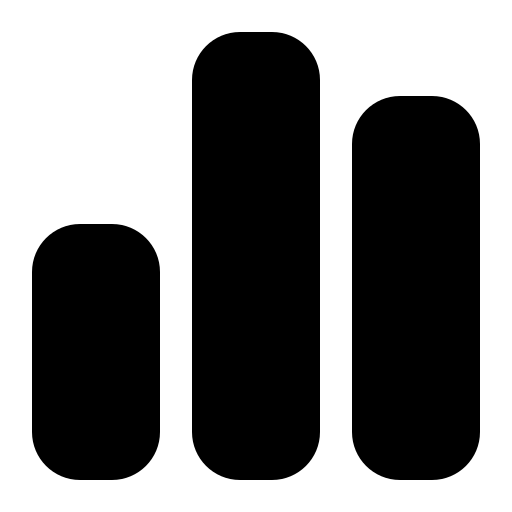
Tags: icon, FontAwesome, fa-icon, solid, chart, simple